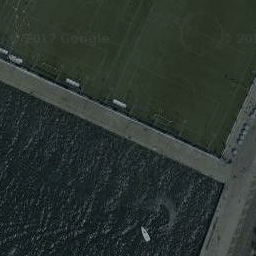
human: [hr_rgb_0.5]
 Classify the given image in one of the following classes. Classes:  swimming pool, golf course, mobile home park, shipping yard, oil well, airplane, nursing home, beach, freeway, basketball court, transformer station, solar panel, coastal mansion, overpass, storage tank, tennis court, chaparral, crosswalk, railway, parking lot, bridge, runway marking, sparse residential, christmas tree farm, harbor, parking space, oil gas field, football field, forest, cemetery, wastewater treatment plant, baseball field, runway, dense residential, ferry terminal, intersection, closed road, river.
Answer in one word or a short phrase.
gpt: bridge